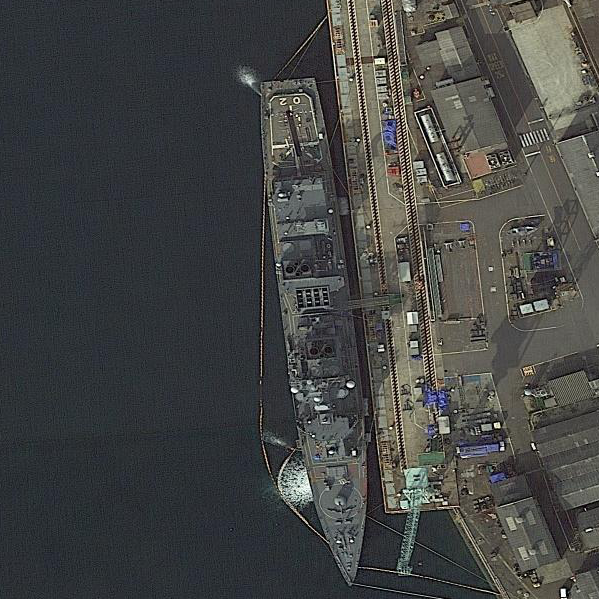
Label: Murasame-class_destroyer